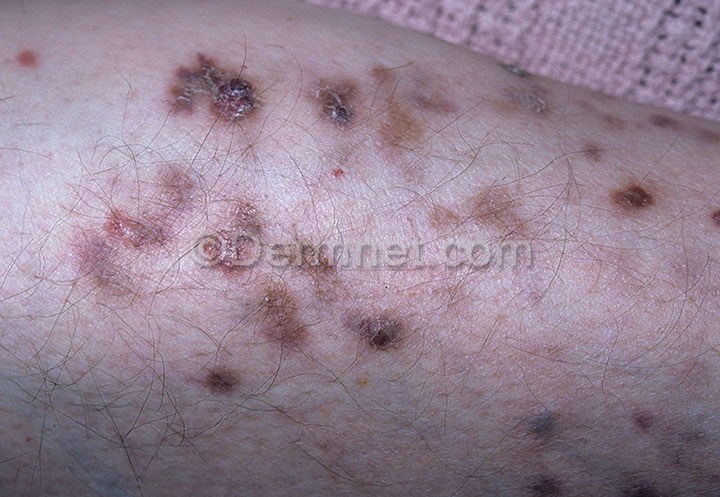
Disease: Vascular Tumors